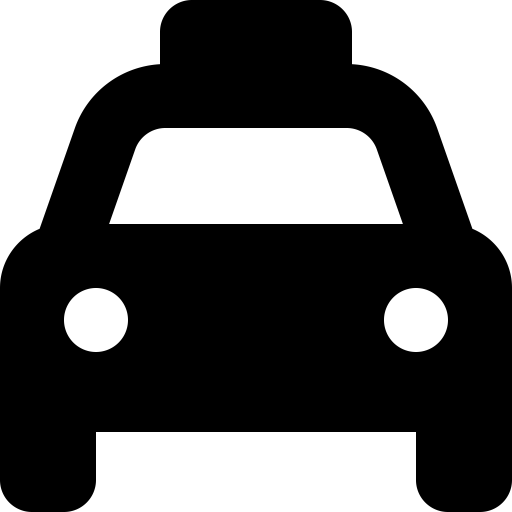
Tags: icon, FontAwesome, fa-icon, solid, taxi